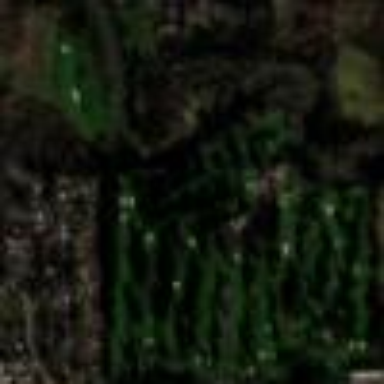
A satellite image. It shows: Golf course surrounded by greenery.